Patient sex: F
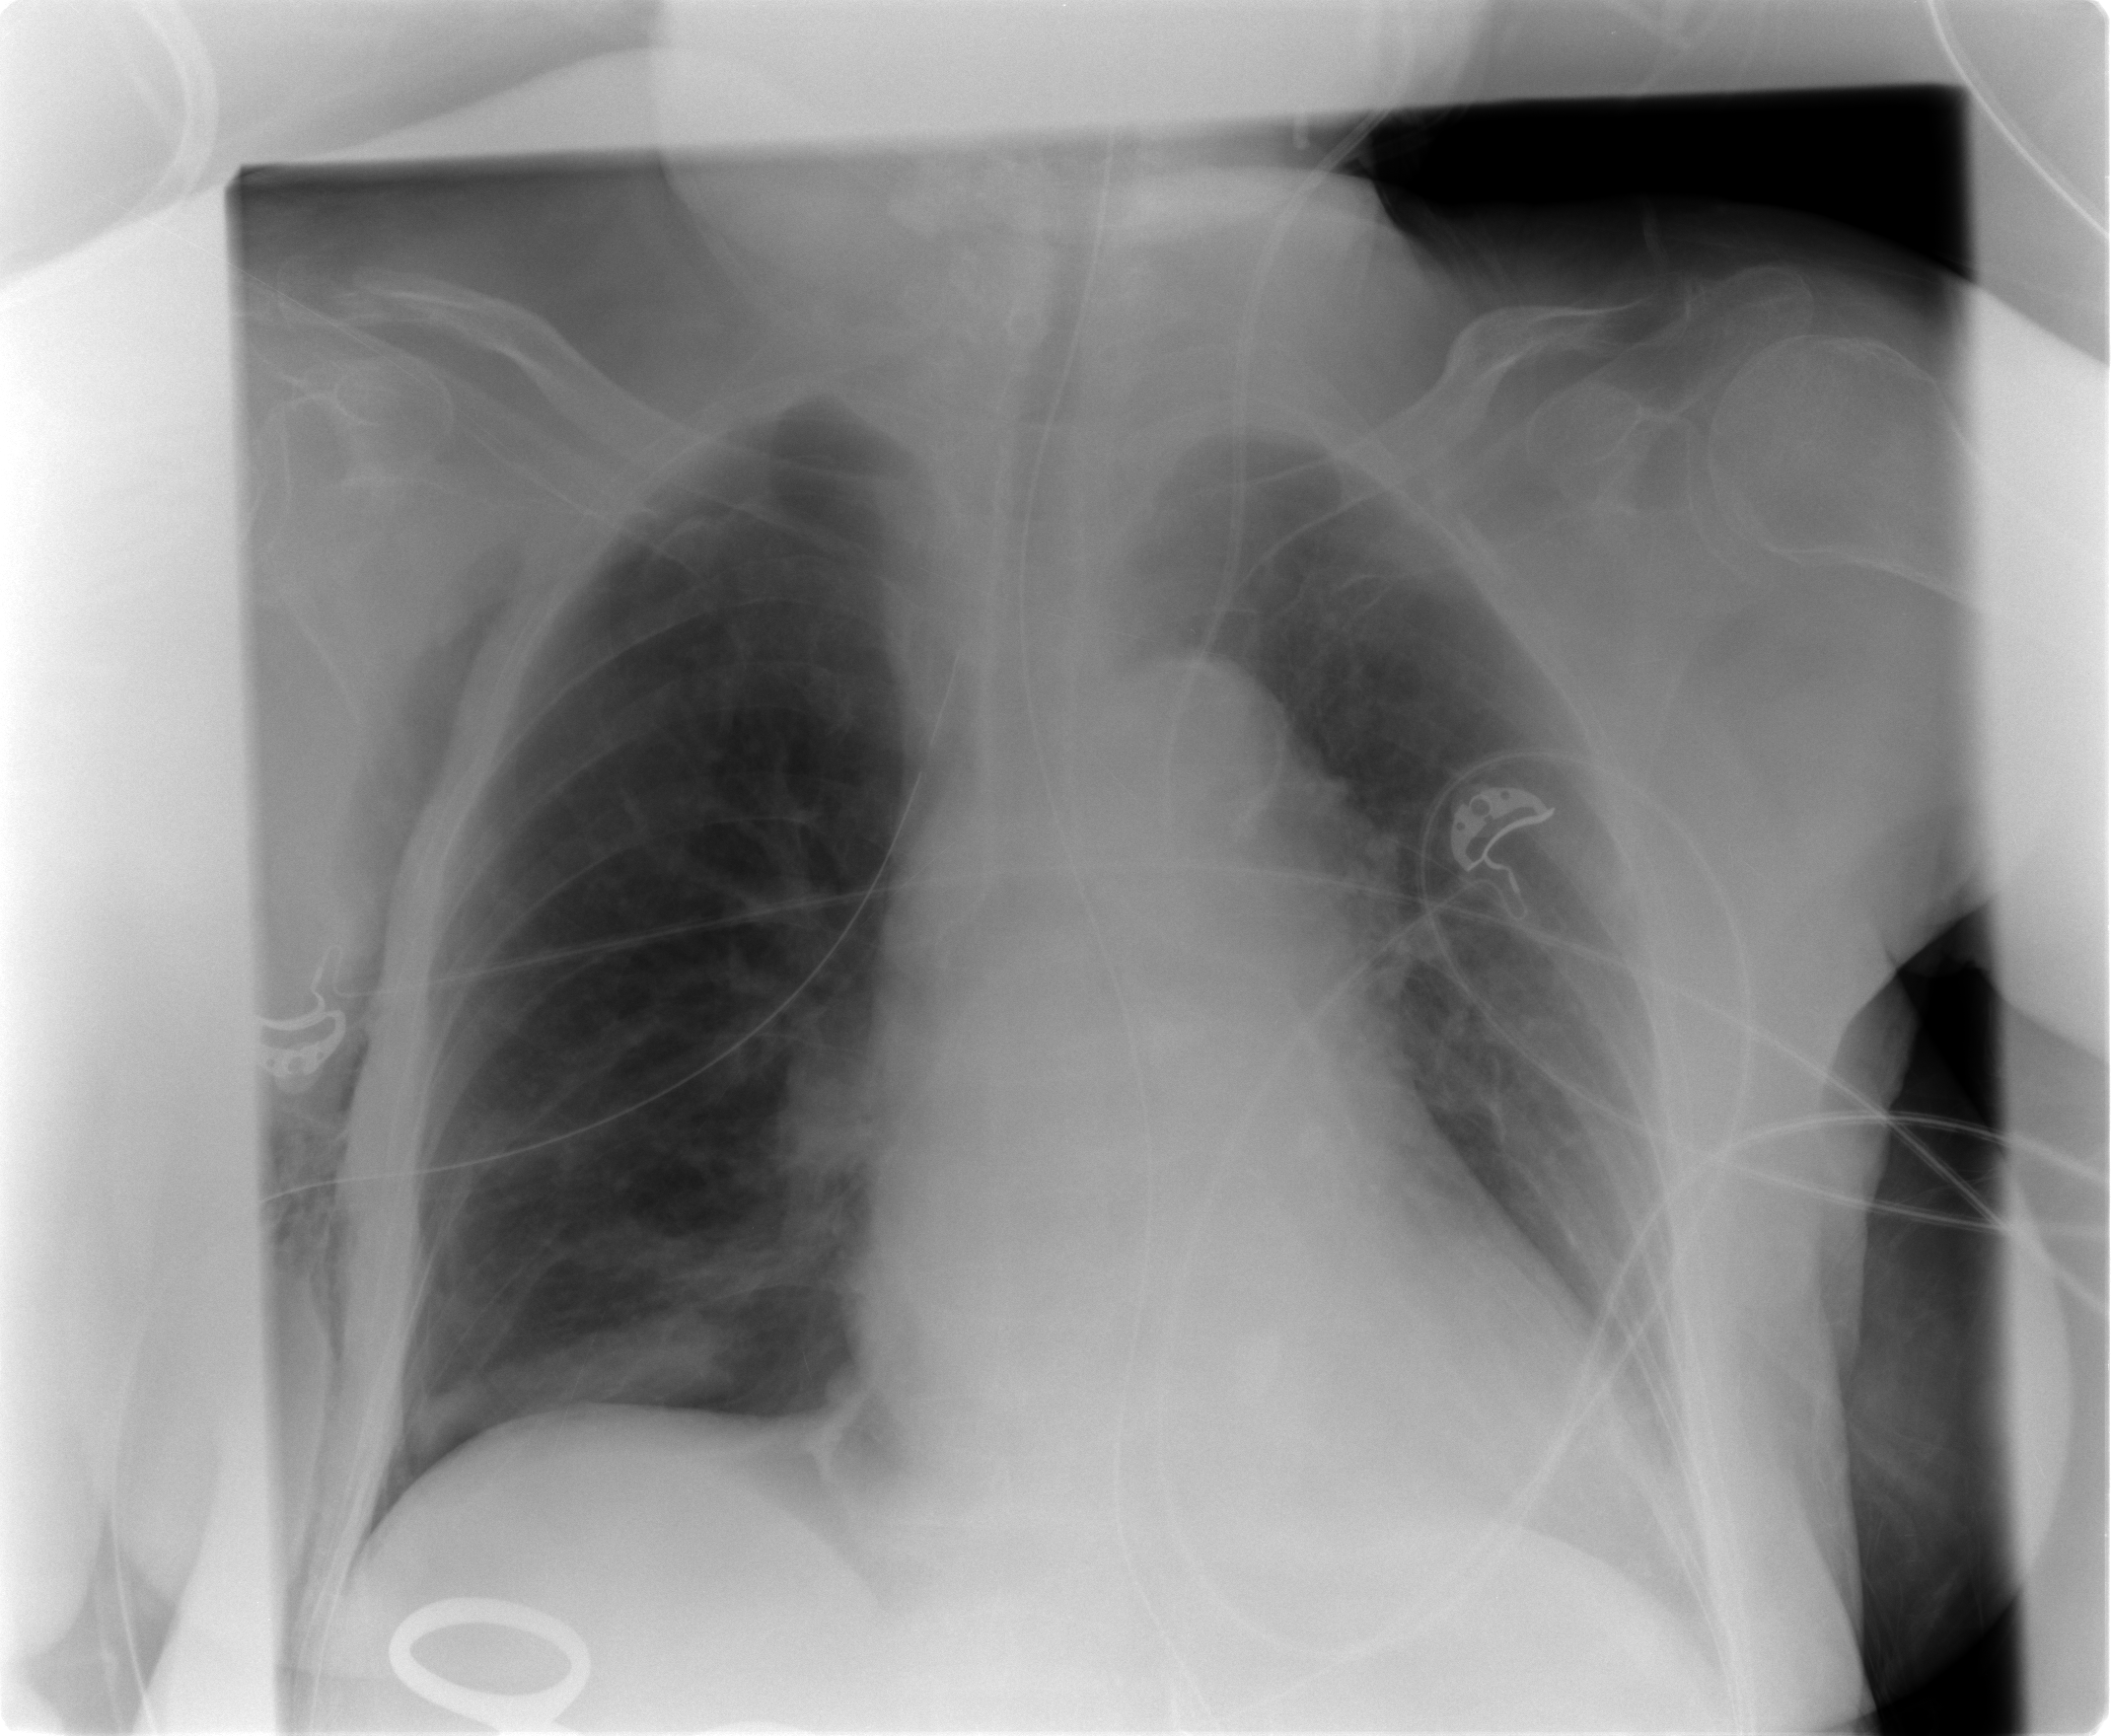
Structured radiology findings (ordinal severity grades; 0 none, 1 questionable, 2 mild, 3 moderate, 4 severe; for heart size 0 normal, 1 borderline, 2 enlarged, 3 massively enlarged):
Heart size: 0
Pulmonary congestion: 0
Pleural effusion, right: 0
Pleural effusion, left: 1
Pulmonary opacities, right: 0
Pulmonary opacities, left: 2
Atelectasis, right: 2
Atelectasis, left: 2